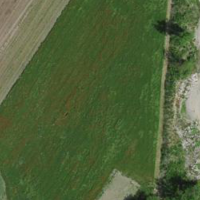
EUNIS habitat code: 52
Species observed at this site:
Clematis vitalba
Aesculus hippocastanum